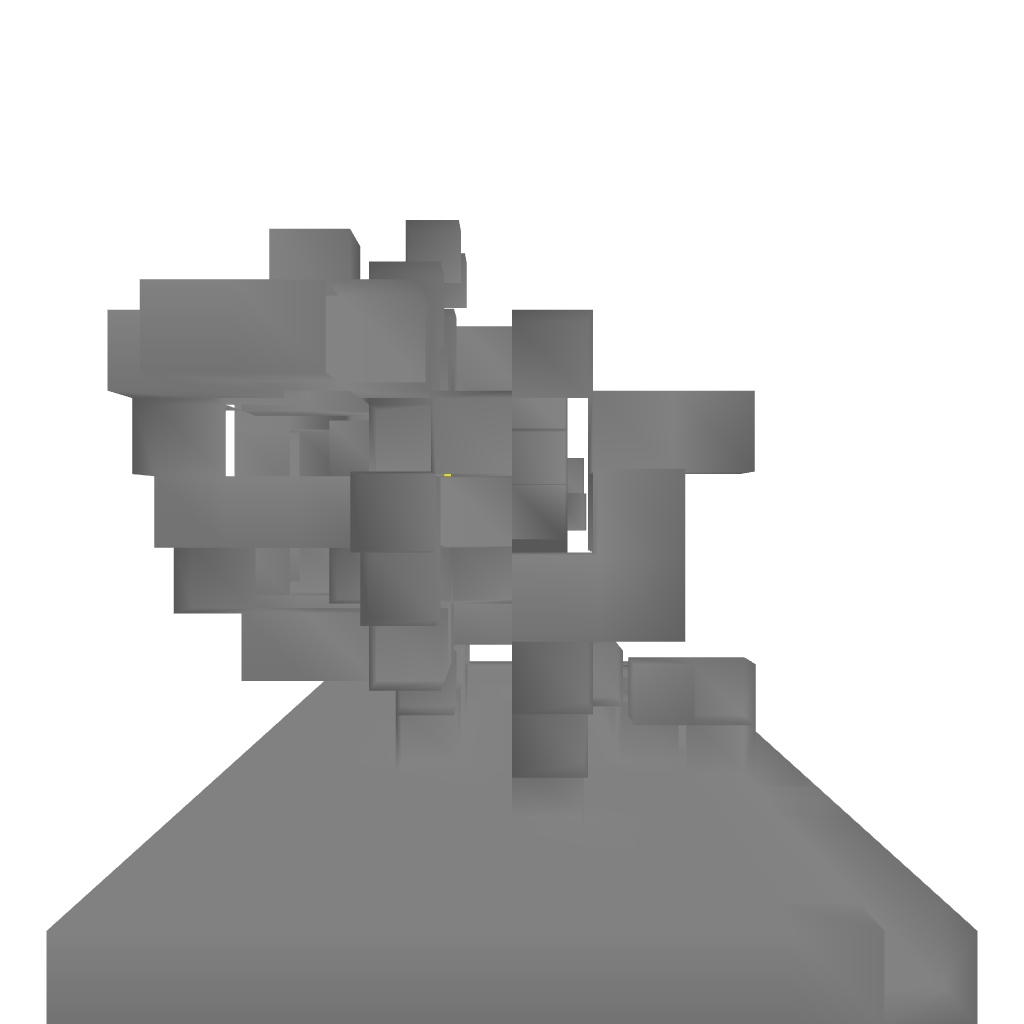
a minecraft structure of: Door 4x4 bad low quality